Question: <URL> :

The TR has '<tr onclick='alert("row");'>'
And the button has :
'''
$("body").on('click',".b",function (e){
alert('button');
e.stopPropagation();
});
'''
However - Although I wrote 'e.stopPropagation();' it still alerts : "row , button".
Now , I know that the event handler is attached to the 'body' and the selector is checked against it ( the click start at the button and move up to the body , just like '$.live' use to do but against 'document'...).
But the checking should be for the 'button' click and for the 'TR' click.
It seems that while i'm clicking , it propagates to the '"body"' ( because I attached event handler to it) and it activates the click on the 'TR'.
What is going on here? How can I keep my code ( attach to body) and still have only alert of "button".
# P.s.
I know I can simply do :
'''
$(".b").on('click',function (e){
alert('button');
e.stopPropagation();
});
'''
but I want to know why my current(!) code doesnt work.
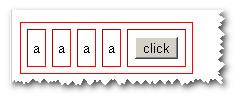
Answer: The problem is that you're attaching the event handler to the 'body', even if it delegates to the '.b' element. This event handler is called only after the 'tr' event handler is called, so it's too late to stop propagation.
As I suppose you want to deal with dynamically added elements and can't simply bind the event handler to the 'td', I can suggest you this :
'''
$('body').on('click',"tr",function (e){
alert('row');
});
$("body").on('click',".b",function (e){
alert('button');
e.stopPropagation();
});
'''
<URL>